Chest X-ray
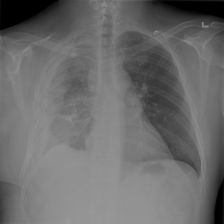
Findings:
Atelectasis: negative
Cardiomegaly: negative
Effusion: positive
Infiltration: negative
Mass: negative
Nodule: negative
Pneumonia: negative
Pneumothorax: negative
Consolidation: negative
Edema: negative
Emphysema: negative
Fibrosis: negative
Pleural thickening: negative
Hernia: negative